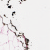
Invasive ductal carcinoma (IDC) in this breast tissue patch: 0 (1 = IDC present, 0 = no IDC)